Question: i have a combobox that list a dynamic data from database, i use javascript, and it's works. but the problem is how to get the selected value ? i want to get value of "pilih rayon". this is the picture and code.

'''
<script type="text/javascript">
function showcabang(){
<?php
require ('config.php');
$query = "SELECT distinct org_id FROM gis";
$cabang = pg_query($query);
while ($data = pg_fetch_array($cabang))
{
$idcabang = $data['org_id'];
// membuat IF untuk masing-masing propinsi
echo "if (document.list.cabang.value == "".$idcabang."")";
echo "{";
// membuat option kabupaten untuk masing-masing propinsi
$query2 = "SELECT distinct cp_rayon_name FROM gis WHERE org_id = $idcabang ORDER BY cp_rayon_name";
$hasil = pg_query($query2);
$content = "document.getElementById('rayon').innerHTML = "<select name='rayon'>";
while ($data2 = pg_fetch_array($hasil))
{
$content .= "<option value='".$data2['cp_rayon_code']."'>".$data2['cp_rayon_name']."</option>";
}
$content .= "</select>";";
echo $content;
echo "}
";
}
?>
}
</script>
'''
---
'''
<html>
<form name="list" method="post" action="json.php">
<table>
<tr><td>Pilih ID Cabang</td><td>:</td>
<td>
<select name="cabang" onchange="showcabang()">
<option>Silakan Pilih</option>
<option>------------------------</option>
<?php
// query untuk menampilkan propinsi
$query = "SELECT distinct org_id FROM gis ORDER BY org_id";
$hasil = pg_query($query);
while ($data = pg_fetch_array($hasil))
{
echo "<option value='".$data['org_id']."'>".$data['org_id']." </option>";
}
?>
</select>
</td>
</tr>
<tr><td>Pilih rayon</td><td>:</td>
<td>
<select name="namarayon" id="rayon"></select>
</td>
</tr>
<tr><td><input type="submit" name="submit" value="Submit" /></td></tr>
</table>
</form>
</html>
'''
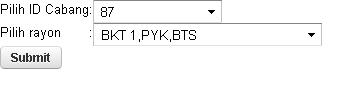
Answer: in your json.php file when the form has been submmited you can consume your data by using '$_POST['cabang'] and $_POST['namarayon'].'